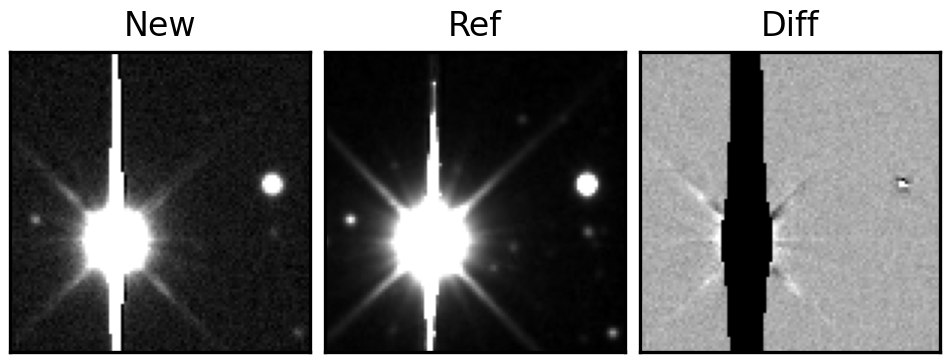
Label: bogus